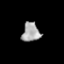
Tissue: prostate
Cell type: T cells
Senescence score: 0.7134
Nuclear area (px): 334
Mean DAPI intensity: 164.757